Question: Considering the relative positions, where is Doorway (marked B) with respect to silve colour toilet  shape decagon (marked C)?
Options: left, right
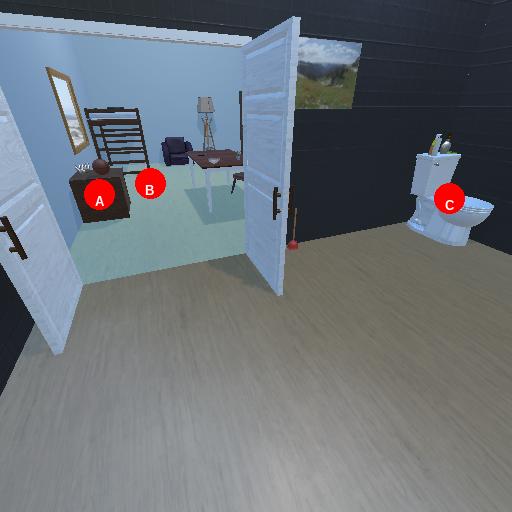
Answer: left